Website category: sports
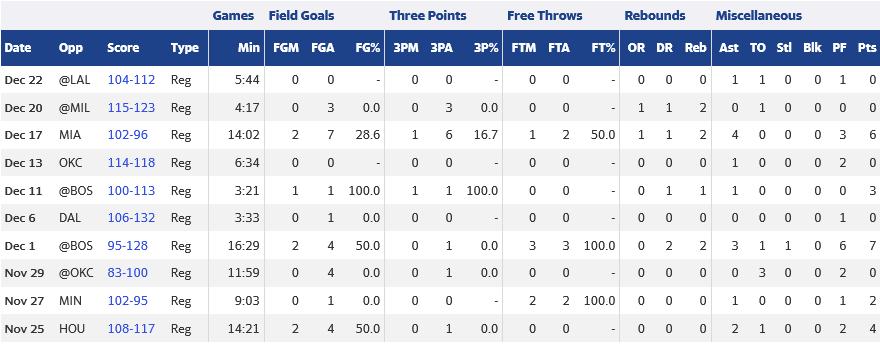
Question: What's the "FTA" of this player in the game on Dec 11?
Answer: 0

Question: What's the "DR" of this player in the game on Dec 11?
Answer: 1

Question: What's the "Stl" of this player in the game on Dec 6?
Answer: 0

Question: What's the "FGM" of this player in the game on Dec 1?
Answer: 2

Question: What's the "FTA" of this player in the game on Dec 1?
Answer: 3

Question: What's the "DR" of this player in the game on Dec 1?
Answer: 2

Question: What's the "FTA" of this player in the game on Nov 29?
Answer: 0

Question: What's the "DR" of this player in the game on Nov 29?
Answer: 0

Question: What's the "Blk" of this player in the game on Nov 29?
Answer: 0

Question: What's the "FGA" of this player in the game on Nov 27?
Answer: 1

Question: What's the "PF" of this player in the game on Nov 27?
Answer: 1

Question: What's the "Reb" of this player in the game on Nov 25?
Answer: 0

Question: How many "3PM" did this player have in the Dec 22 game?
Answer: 0

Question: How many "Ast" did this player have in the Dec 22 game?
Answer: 1

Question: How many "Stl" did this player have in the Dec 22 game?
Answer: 0

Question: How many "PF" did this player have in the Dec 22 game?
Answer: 1

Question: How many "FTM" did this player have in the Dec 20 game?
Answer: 0

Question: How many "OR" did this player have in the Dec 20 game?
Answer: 1

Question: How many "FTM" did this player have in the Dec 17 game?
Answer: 1

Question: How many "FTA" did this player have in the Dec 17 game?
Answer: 2

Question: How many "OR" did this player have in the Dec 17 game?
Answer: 1

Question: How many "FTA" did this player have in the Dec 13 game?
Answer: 0

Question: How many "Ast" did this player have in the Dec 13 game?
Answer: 1

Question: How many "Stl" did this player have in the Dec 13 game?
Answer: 0

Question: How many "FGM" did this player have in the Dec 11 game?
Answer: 1

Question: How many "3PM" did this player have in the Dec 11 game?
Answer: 1

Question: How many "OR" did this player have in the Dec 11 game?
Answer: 0

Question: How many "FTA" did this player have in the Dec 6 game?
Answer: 0

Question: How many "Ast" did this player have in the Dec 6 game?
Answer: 0

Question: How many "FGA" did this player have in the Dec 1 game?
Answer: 4

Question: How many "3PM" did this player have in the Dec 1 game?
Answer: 0

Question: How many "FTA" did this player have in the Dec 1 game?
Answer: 3

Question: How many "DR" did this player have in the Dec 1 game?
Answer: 2

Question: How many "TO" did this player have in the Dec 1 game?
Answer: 1

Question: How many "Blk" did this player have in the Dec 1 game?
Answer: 0

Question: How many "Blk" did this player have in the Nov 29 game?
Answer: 0

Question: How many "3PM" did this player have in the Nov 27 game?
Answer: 0

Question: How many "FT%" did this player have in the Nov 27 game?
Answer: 100.0

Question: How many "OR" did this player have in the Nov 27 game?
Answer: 0

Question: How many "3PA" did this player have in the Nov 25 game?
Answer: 1

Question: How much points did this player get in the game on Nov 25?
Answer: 4

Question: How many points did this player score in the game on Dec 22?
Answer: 0

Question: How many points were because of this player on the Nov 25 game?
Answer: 4